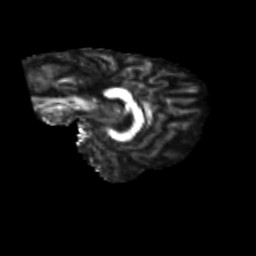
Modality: FA
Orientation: sagittal
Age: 29
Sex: male
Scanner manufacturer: siemens
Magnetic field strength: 3 T
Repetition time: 1.8 s
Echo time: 0.07 s